【题型】选择题　【知识点】解析几何　【难度】easy
已知$M$是抛物线$y^2=4x$上一点，圆$C_1:(x-1)^2+(y-2)^2=1$关于直线$y=x-1$对称的圆为$C_2$，$N$是圆$C_2$上的一点，则$|MN|$的最小值为（ ）

\vspace{0.2cm}
\noindent A．$2\sqrt{2}-1$ \qquad B．$\sqrt{2}-1$ \qquad C．$\dfrac{\sqrt{11}}{2}-1$ \qquad D．$\dfrac{3}{7}$

\vspace{0.2cm}
【解答】

\noindent \textbf{【答案】} A

\vspace{0.2cm}
\noindent \textbf{【分析】} 根据对称性求出圆$C_2$的方程，设$M\left(\dfrac{y_0^2}{4},y_0\right)$，求出$|MC_2|$的最小值，即可求出$|MN|$的最小值.

\vspace{0.2cm}
\noindent \textbf{【详解】} 圆$C_1:(x-1)^2+(y-2)^2=1$圆心为$C_1(1,2)$，半径$r=1$，设$C_2(a,b)$，
则由对称性可知：$\begin{cases} \dfrac{b-2}{a-1}\times 1=-1 \\ \dfrac{1+a}{2}-\dfrac{2+b}{2}-1=0 \end{cases}$，解得$\begin{cases} a=3 \\ b=0 \end{cases}$，则$C_2(3,0)$，
所以圆$C_2:(x-3)^2+y^2=1$，
设$M\left(\dfrac{y_0^2}{4},y_0\right)$，则$|MC_2|=\sqrt{\left(\dfrac{y_0^2}{4}-3\right)^2+y_0^2}=\sqrt{\dfrac{1}{16}(y_0^2-4)^2+8}$，
所以当$y_0^2=4$，即$y_0=\pm 2$时，$|MC_2|_{\min}=2\sqrt{2}$，
所以$|MN|$的最小值是$2\sqrt{2}-1$.
故选：A．

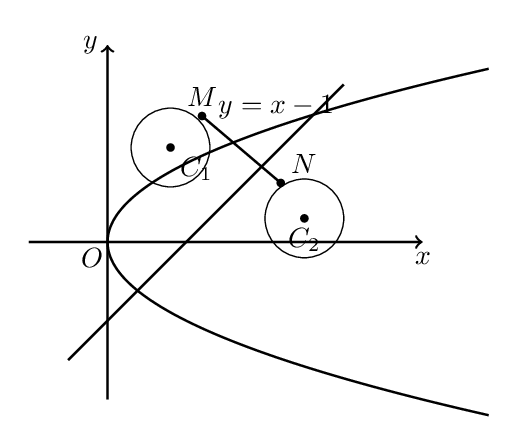